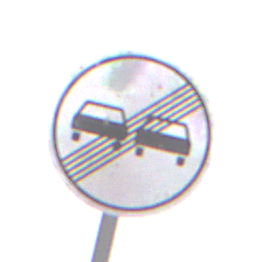
Verkehrszeichen: EndeUeberholverbot
Umgebung: Outdoor, RoadRail
Tageszeit: Midday
Wetter: Overcast
Licht: Natural
Jahreszeit: NotSpecified
Kontrast: LowContrast